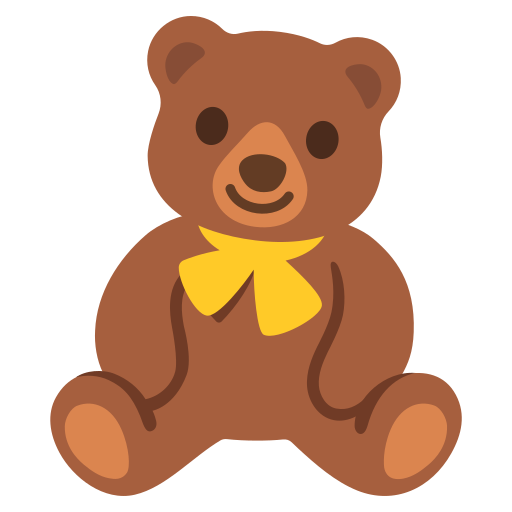
Emoji: 🧸